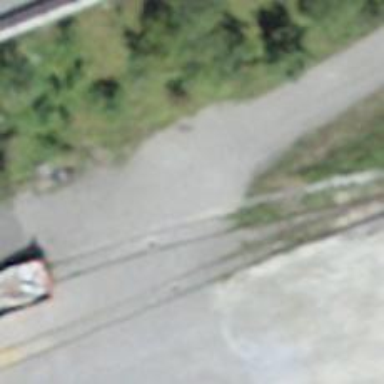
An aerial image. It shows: Railway level crossing.